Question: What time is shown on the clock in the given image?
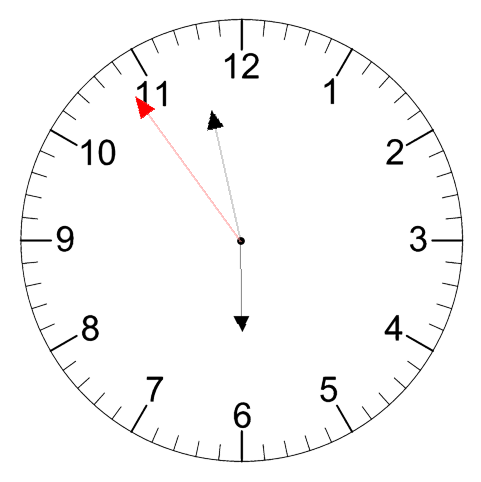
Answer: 05:57:54